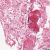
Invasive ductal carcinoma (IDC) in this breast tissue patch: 0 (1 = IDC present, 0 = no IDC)